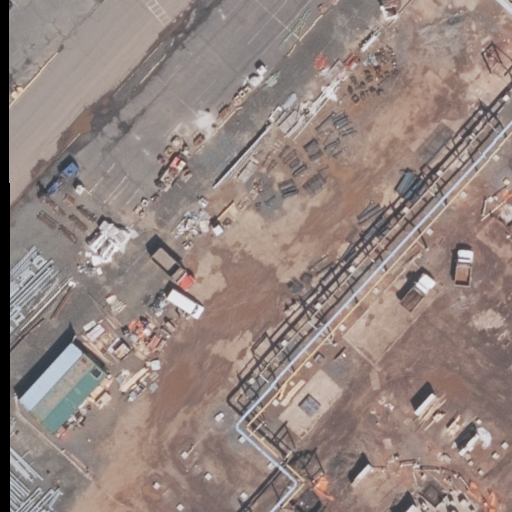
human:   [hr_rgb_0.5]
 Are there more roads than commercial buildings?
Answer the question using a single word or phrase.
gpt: yes

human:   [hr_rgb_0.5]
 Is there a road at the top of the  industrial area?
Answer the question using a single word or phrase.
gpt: yes

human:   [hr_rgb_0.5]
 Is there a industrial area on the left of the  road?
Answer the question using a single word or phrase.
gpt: no

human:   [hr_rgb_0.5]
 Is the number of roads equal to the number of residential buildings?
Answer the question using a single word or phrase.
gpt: no

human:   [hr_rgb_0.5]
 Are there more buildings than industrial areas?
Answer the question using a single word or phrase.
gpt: no

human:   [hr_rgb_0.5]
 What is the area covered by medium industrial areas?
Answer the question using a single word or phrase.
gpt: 0m2

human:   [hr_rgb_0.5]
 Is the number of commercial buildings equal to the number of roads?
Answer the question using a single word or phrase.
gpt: no

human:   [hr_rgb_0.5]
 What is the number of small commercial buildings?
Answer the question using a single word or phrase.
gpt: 0

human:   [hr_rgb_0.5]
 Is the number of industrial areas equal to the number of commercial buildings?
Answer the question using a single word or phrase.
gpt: no

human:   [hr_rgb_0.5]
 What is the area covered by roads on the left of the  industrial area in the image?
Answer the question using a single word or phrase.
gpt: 0m2

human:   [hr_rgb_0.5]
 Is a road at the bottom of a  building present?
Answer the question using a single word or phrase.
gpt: no

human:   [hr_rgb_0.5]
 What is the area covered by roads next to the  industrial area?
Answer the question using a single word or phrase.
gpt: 0m2

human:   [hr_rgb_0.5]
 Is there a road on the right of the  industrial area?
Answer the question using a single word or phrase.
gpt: no

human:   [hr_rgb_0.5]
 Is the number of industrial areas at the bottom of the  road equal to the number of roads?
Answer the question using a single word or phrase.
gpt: yes

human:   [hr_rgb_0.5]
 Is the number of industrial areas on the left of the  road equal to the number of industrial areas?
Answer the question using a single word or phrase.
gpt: no

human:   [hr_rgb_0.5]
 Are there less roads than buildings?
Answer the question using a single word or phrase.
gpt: no

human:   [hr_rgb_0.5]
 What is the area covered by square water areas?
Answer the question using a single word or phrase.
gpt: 0m2

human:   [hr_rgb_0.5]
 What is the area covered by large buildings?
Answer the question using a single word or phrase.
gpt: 0m2

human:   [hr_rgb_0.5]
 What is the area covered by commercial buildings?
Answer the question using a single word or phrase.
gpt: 0m2

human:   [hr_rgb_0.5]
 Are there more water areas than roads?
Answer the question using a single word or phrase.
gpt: no

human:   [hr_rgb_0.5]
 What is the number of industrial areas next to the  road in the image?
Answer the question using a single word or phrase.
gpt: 1

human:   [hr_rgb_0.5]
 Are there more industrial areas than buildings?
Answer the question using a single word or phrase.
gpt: yes

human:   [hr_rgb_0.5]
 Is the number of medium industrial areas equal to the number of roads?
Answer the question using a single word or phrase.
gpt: no

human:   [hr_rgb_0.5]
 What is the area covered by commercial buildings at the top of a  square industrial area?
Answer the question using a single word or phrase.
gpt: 0m2

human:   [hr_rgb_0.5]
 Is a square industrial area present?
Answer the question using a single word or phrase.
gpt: no

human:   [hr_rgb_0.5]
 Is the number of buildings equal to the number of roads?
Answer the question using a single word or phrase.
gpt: no

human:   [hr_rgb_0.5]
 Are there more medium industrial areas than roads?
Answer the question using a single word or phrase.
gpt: no

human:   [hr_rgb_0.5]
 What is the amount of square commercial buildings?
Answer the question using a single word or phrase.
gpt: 0

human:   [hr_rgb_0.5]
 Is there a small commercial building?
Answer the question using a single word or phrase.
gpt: no

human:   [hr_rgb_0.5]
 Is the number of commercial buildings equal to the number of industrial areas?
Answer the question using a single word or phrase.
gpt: no

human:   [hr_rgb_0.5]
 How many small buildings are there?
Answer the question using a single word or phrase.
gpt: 0

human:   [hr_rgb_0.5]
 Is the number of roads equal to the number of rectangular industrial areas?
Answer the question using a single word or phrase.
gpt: yes

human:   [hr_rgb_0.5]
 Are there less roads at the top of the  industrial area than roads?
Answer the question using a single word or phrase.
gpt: no

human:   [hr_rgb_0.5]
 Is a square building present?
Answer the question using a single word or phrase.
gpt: no

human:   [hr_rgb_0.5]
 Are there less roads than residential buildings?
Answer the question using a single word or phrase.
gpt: no

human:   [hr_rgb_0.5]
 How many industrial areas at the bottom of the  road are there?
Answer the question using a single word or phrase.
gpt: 1